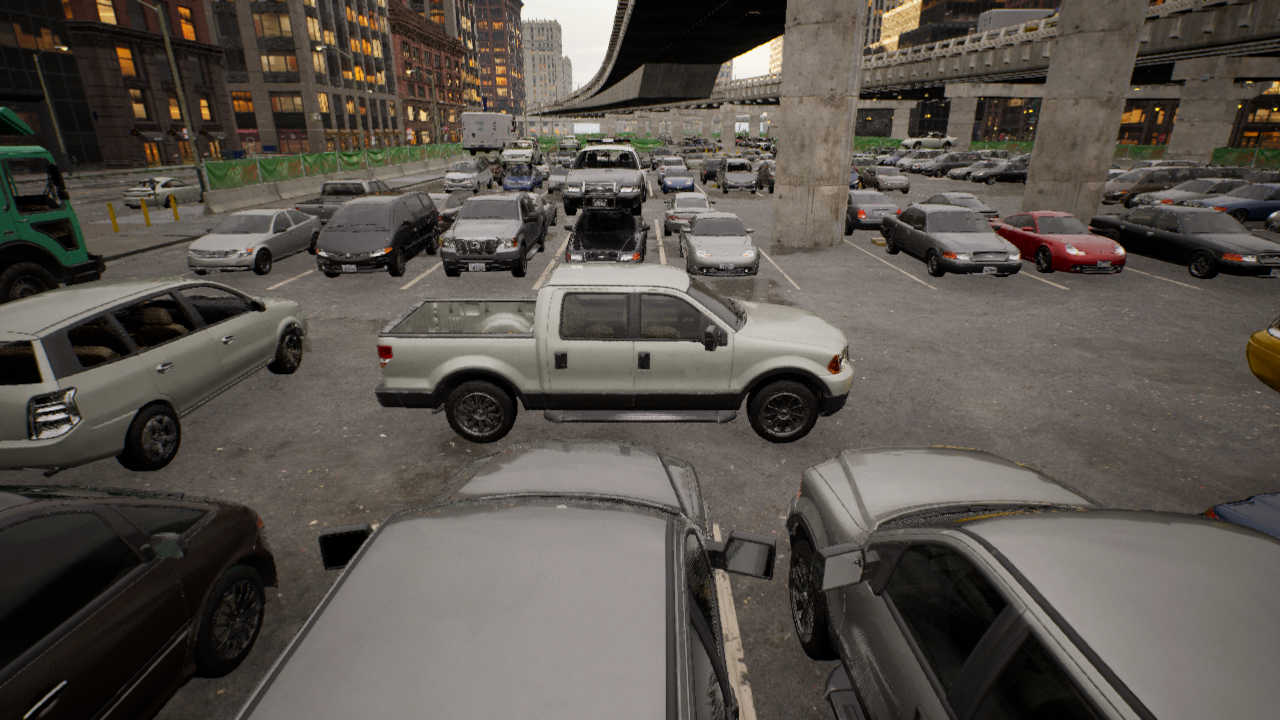
Venue: arterial
Lighting: golden hour
Vehicle rig: pickup